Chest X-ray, AP view. Patient: 22 years old, sex M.
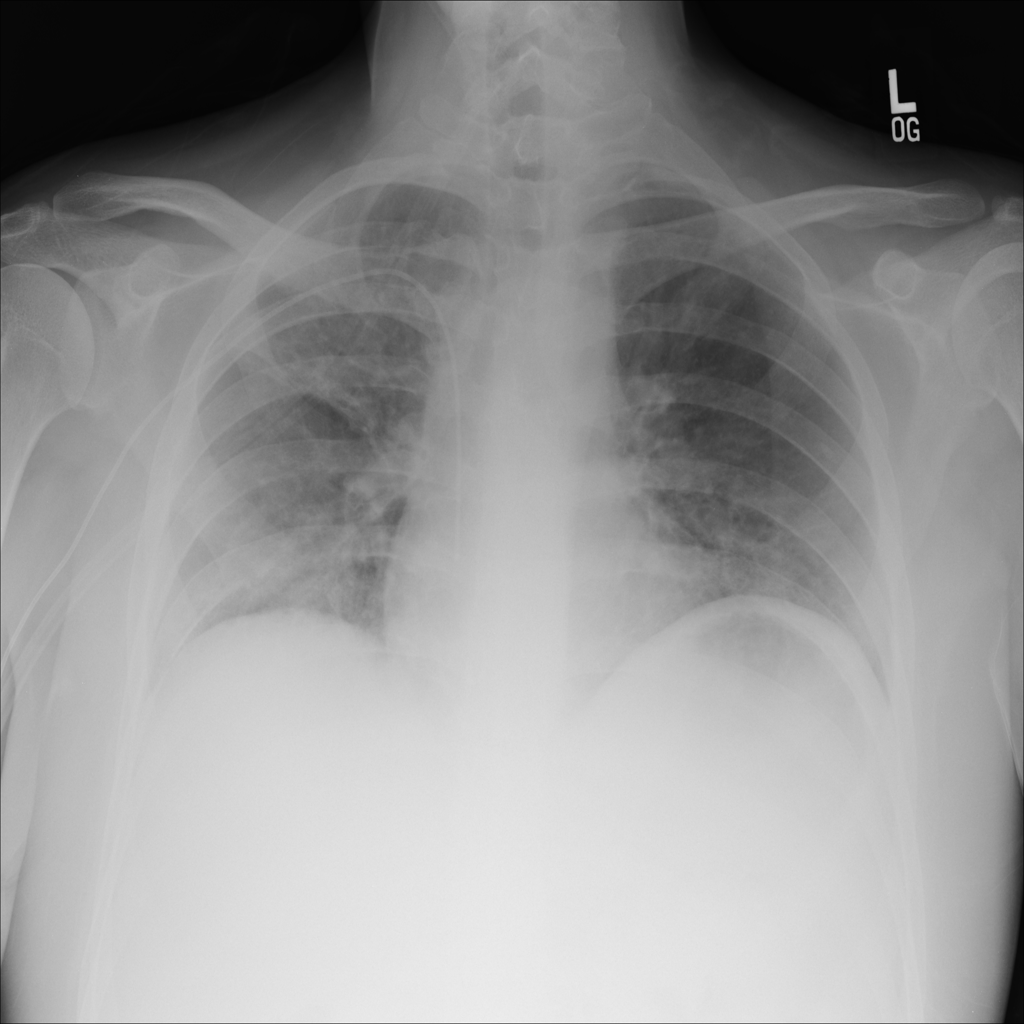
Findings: No Finding